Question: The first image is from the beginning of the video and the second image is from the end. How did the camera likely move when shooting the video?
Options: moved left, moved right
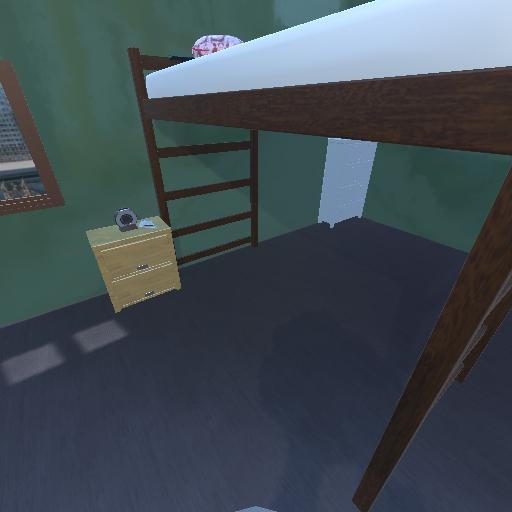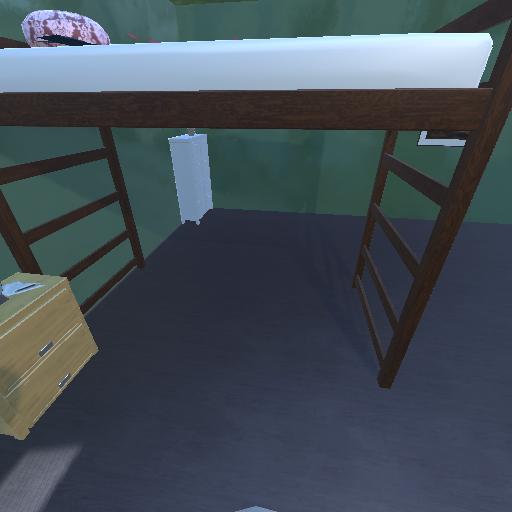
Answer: moved left